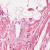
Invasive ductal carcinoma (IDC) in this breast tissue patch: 0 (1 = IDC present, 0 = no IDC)